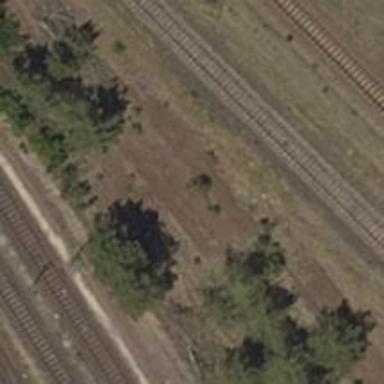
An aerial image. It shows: Abandoned railway yard is depicted.